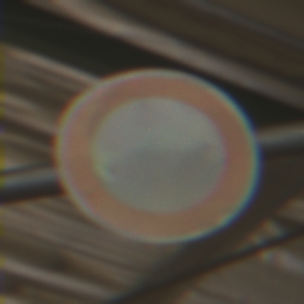
Verkehrszeichen: VerbotFahrzeugeAllerArt
Umgebung: Roofed, Special
Tageszeit: MorningAfternoon
Wetter: NotSpecified
Licht: Artificial
Jahreszeit: NotSpecified
Kontrast: MediumContrast